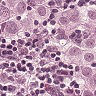
Metastatic tissue present: yes